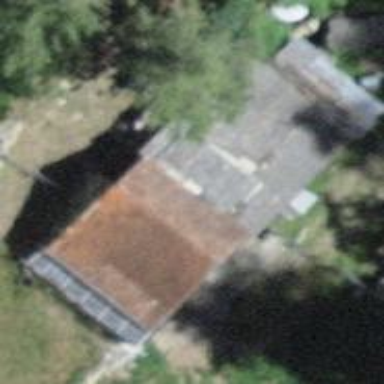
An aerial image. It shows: Rural barn.